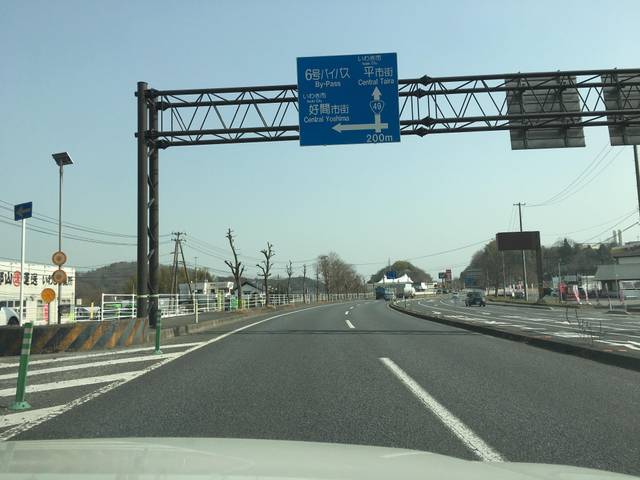
Region: Japan
Coordinates: 37.071, 140.841